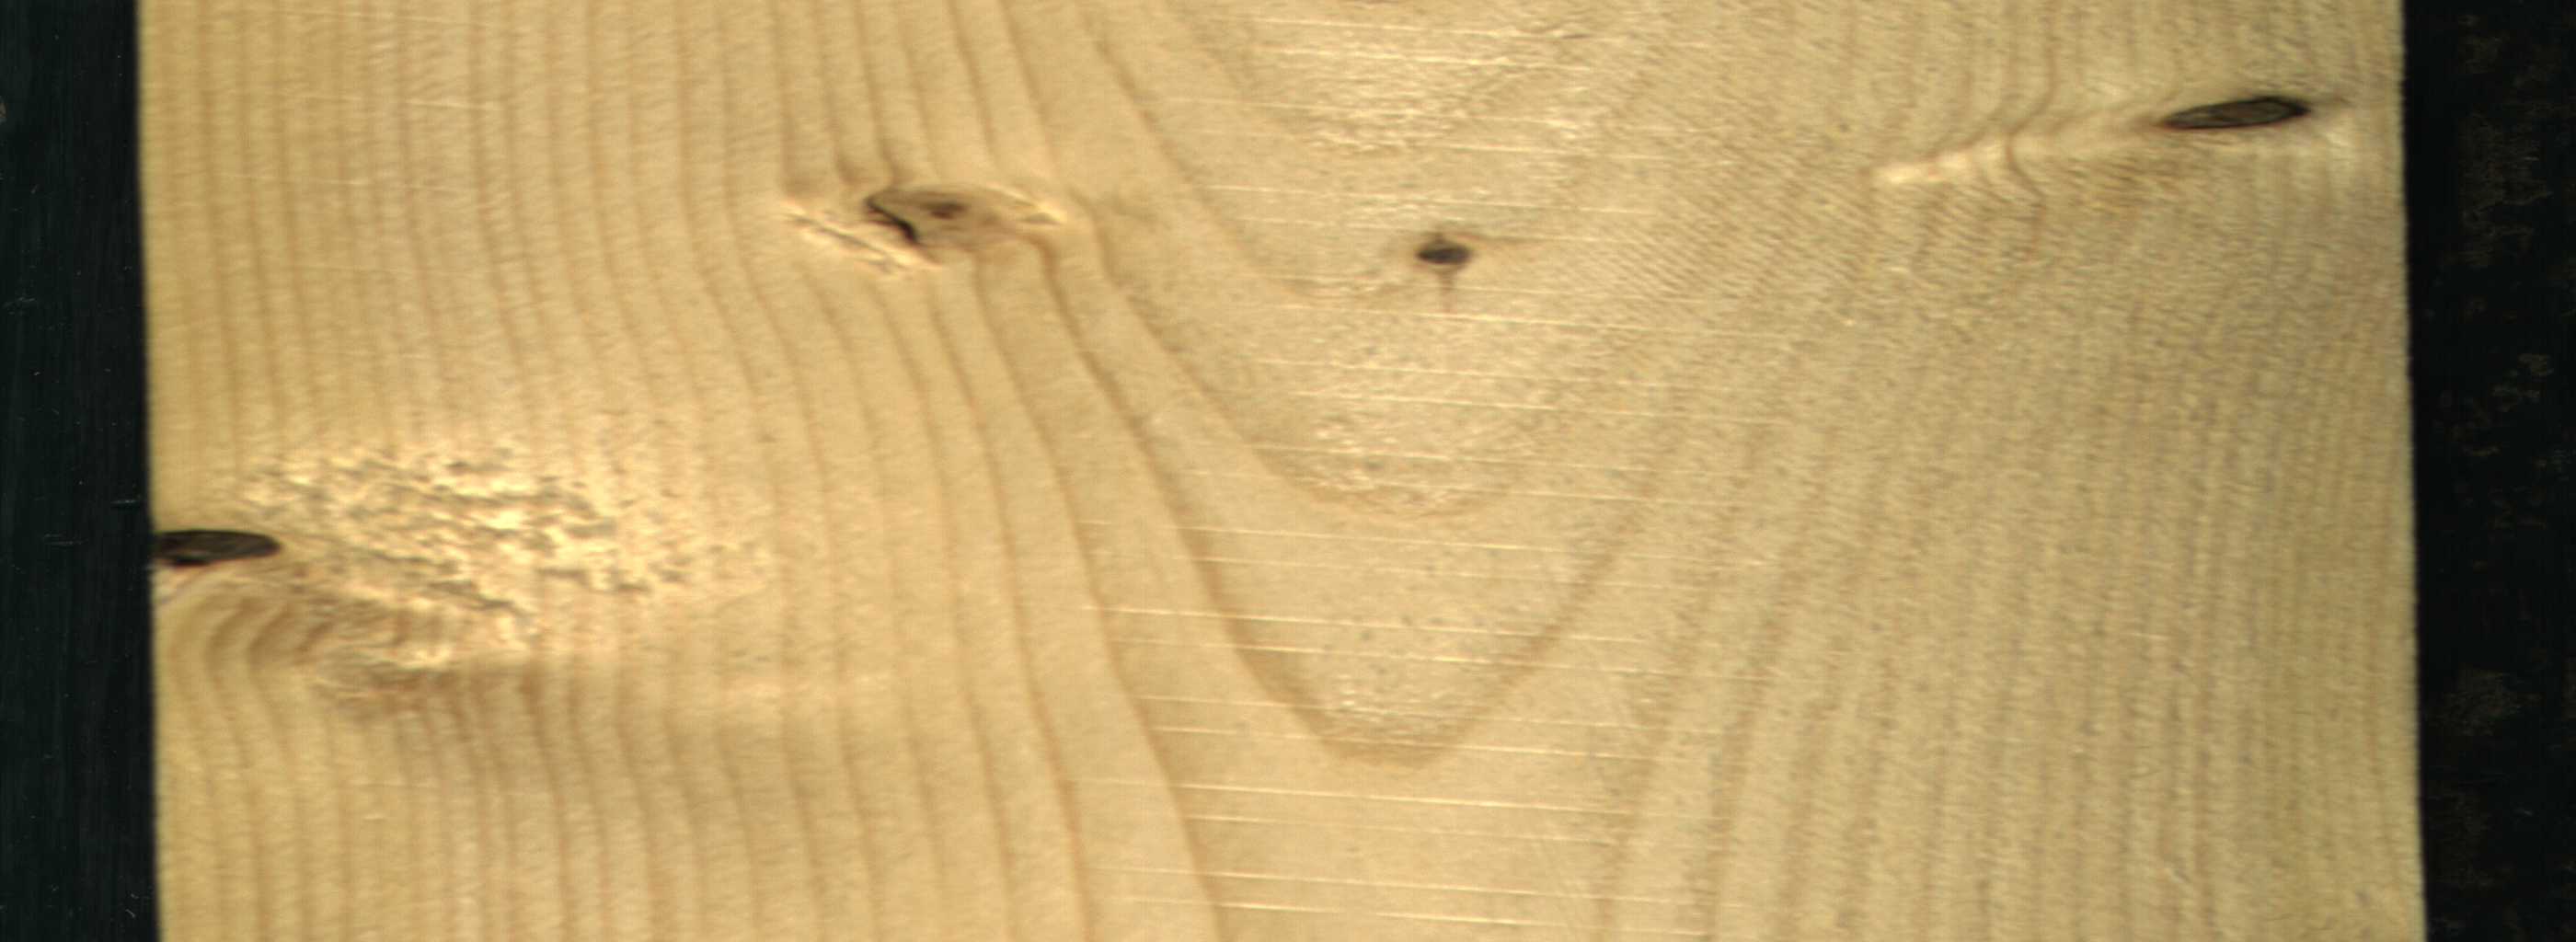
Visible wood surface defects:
Dead_Knot
Dead_Knot
Live_Knot
Live_Knot
Live_Knot